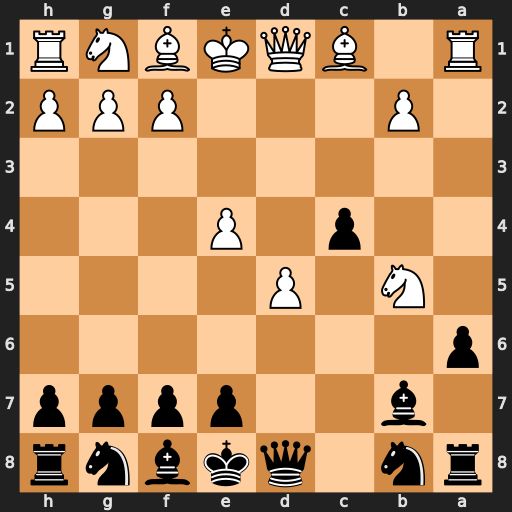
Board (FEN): rn1qkbnr/1b2pppp/p7/1N1P4/2p1P3/8/1P3PPP/R1BQKBNR
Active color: b
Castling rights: KQkq
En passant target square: -
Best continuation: axb5 Rxa8 Bxa8